Question: Using ReSharper 8.2 on local computer and NUnit 2.6.3 on build server found there were some test which passed in ReSharper and failed in NUnit. Installed NUnit locally and same results so it is not a difference between computers. Two of my colleagues ran the same tests and had same results so doesn't seem something messing my computer.
A simplified version of the tests:
'''
[Test]
public void Test_UrlQueryString()
{
var urlInput = "http://www.domain.com/page-with-querystring?url=https://www.domain2.com/page%3Fp%3DPEPE";
var uri = new Uri(urlInput);
Assert.AreEqual(urlInput, uri.ToString());
}
[Test]
public void Test_Dot()
{
var urlInput = "http://www.domain.com/page-with-dot.?p=google";
var uri = new Uri(urlInput);
Assert.AreEqual(urlInput, uri.ToString());
}
'''
ReSharper output is all green. The output from NUnit:
'''
Runtime Environment -
OS Version: Microsoft Windows NT 6.1.7601 Service Pack 1
CLR Version: 4.0.30319.18444 ( Net 4.5 )
ProcessModel: Default DomainUsage: Single
Execution Runtime: net-4.5
...................F.F.........
Tests run: 29, Errors: 0, Failures: 2, Inconclusive: 0, Time: 0.576769973208475 seconds
Not run: 0, Invalid: 0, Ignored: 0, Skipped: 0
Errors and Failures:
1) Test Failure : Test.OrganicTest.Test_Dot
Expected string length 45 but was 44. Strings differ at index 35.
Expected: "http://www.domain.com/page-with-dot.?p=google"
But was: "http://www.domain.com/page-with-dot?p=google"
----------------------------------------------^
2) Test Failure : Test.OrganicTest.Test_UrlQueryString
Expected string length 87 but was 83. Strings differ at index 76.
Expected: "...-with-querystring?url=https://www.domain2.com/page%3Fp%3DPEPE"
But was: "...-with-querystring?url=https://www.domain2.com/page?p=PEPE"
----------------------------------------------------------------^
'''
ReSharper seems to be using the same version of NUnit (Built-in NUnit 2.6.3)

Does anyone knows what how to fix that? Is it a bug in ReSharper or NUnit?
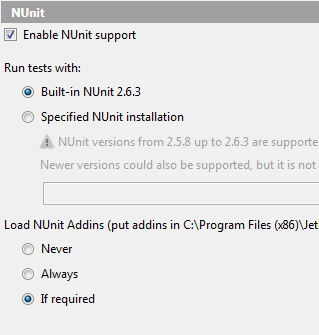
Answer: Originally, it is a bug in .NET Framework. The URI scaping behaviour depends on environment (.NET Framework version and config). The bug was fixed in .NET Framework 4.5. For example, let's take the code
'''
var uri1 = "http://www.domain.com/page-with-dot.?p=google";
var uri2 = "http://www.domain.com/page-with-querystring?url=https://www.domain2.com/page%3Fp%3DPEPE";
Console.WriteLine(new Uri(uri1).ToString());
Console.WriteLine(new Uri(uri2).ToString());
'''
Output in .NET Framework 3.5:
'''
http://www.domain.com/page-with-dot?p=google
http://www.domain.com/page-with-querystring?url=https://www.domain2.com/page?p=PEPE
'''
Output in .NET Framework 4.5:
'''
http://www.domain.com/page-with-dot.?p=google
http://www.domain.com/page-with-querystring?url=https://www.domain2.com/page%3Fp%3DPEPE
'''
Also, you can make some changes in escaping behaviour with your '.config' file. For example, there is an option for .NET 4.0 and slash escaping:
'''
<configuration>
<uri>
<schemeSettings>
<add name="http"
genericUriParserOptions="DontUnescapePathDotsAndSlashes" />
</schemeSettings>
</uri>
</configuration>
'''
I think, in your case, ReSharper and NUnit just use different configs. Although, it is really strange, that NUnit received old uri escaping results for .NET 4.5. Maybe NUnit use some microsoft libraries from .NET 4.0. Also, you can fail the test in ReSharper by manual set the Framework option to CLR4.0. Anyway, you should rewrite tests with environment independent logic.
Useful links:
- <URL>